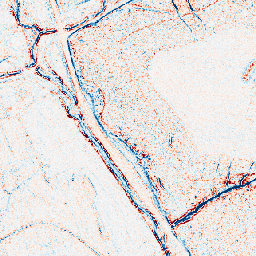
Category: edge_preserving
Decomposition family: bilateral
Decomposition parameters: d: 5
sigma_color: 150
sigma_space: 75
Upsampling method: area
Upsampling parameters: scale: 8
Upsampling scale: 8